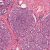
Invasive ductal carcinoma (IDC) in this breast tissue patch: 0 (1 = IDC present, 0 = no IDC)